Interaction volume radius: 5 \u00c5
Interaction volume height: 40 \u00c5
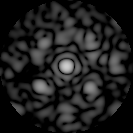
Disorder parameter: 0.6174